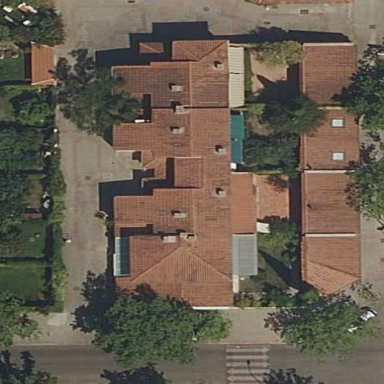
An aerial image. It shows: Terrace building.